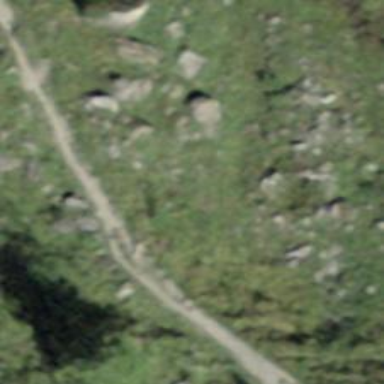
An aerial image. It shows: Excellent dirt path trail.